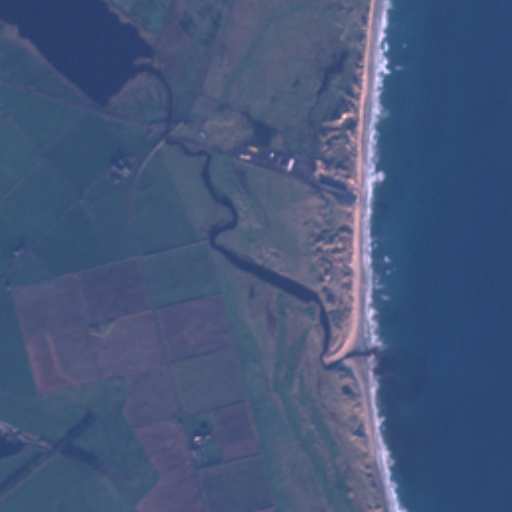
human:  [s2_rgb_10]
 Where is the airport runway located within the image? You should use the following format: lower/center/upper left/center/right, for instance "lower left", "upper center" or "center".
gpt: The airport runway is located in the lower left of the image.
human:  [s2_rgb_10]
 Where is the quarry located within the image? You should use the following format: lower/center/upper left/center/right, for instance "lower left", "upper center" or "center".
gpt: The quarry is located in the lower left of the image.
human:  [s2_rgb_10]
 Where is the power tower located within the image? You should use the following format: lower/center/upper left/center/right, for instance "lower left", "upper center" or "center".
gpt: There is no power tower in the image.